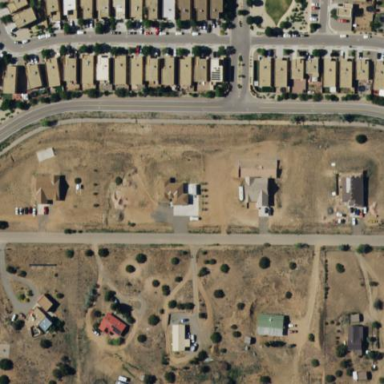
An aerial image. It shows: Residential area composed of single-family homes.